A time-domain vibration trace from a rotating-machine test bench is shown. Classify the rotor condition as one of: normal, misalignment, unbalance, looseness.
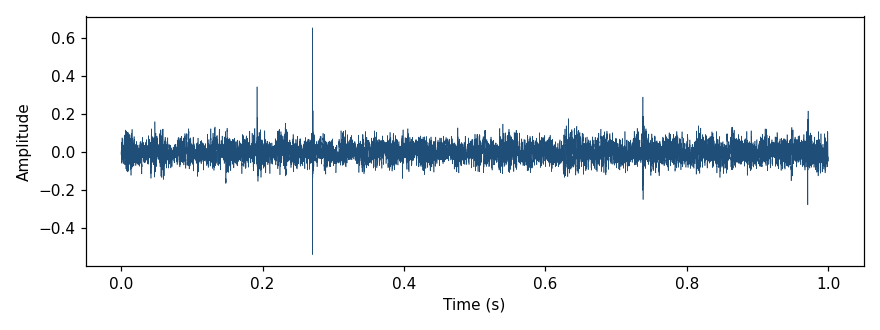
Answer: unbalance